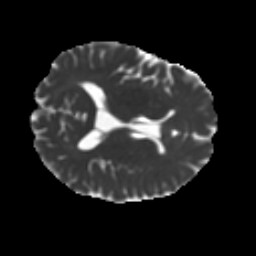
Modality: MD
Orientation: axial
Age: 40
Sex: male
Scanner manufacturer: ge
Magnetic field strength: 3 T
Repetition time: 7.8 s
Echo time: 0.0609 s